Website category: university
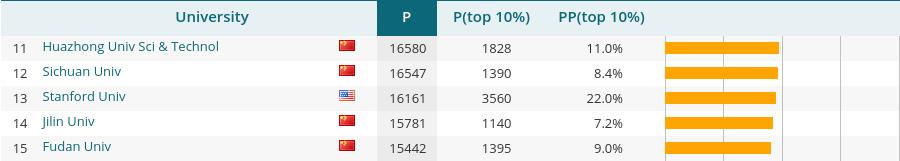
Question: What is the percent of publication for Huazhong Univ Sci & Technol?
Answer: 11.0%

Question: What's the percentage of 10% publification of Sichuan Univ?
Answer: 8.4%

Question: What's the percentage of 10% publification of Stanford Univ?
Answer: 22.0%

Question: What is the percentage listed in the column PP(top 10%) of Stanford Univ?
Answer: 22.0%

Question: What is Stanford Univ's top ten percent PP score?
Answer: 22.0%

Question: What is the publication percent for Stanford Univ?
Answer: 22.0%

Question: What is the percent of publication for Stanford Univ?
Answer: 22.0%

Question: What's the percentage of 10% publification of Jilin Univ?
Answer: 7.2%

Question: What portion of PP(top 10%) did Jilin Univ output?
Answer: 7.2%

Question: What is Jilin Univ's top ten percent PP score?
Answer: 7.2%

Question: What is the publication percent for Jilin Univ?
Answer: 7.2%

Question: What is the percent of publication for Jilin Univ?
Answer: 7.2%

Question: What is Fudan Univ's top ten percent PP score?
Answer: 9.0%

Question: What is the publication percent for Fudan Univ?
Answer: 9.0%

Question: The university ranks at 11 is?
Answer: Huazhong Univ Sci & Technol

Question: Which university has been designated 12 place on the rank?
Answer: Sichuan Univ

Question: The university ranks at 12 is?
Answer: Sichuan Univ

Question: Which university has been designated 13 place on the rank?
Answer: Stanford Univ

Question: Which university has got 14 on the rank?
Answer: Jilin Univ

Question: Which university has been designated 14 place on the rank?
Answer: Jilin Univ

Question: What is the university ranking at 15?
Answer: Fudan Univ

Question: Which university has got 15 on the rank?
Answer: Fudan Univ

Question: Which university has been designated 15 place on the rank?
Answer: Fudan Univ

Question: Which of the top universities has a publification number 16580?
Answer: Huazhong Univ Sci & Technol

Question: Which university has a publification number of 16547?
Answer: Sichuan Univ

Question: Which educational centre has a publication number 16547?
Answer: Sichuan Univ

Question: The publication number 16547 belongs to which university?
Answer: Sichuan Univ

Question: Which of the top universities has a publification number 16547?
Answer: Sichuan Univ

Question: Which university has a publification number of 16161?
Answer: Stanford Univ

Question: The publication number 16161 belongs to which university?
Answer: Stanford Univ

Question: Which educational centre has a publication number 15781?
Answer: Jilin Univ

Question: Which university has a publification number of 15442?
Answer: Fudan Univ

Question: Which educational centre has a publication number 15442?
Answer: Fudan Univ

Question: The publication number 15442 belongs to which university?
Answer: Fudan Univ

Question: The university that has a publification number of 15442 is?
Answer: Fudan Univ

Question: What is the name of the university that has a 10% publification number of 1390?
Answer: Sichuan Univ

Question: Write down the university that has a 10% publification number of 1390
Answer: Sichuan Univ

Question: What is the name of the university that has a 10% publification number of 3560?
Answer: Stanford Univ

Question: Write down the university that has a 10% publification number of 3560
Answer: Stanford Univ

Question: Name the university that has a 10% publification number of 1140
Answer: Jilin Univ

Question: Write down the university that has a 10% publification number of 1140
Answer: Jilin Univ

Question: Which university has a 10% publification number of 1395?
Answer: Fudan Univ

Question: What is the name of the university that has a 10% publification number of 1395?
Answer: Fudan Univ